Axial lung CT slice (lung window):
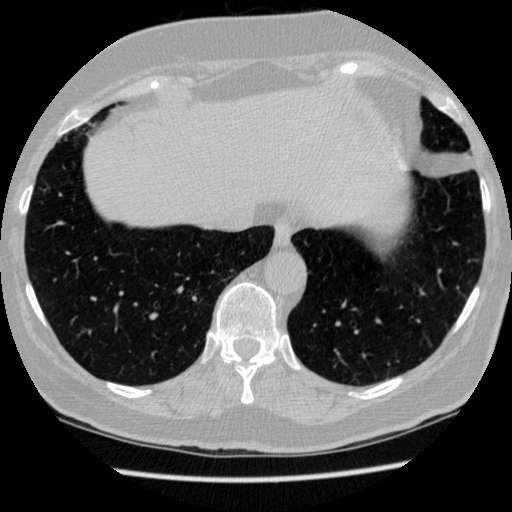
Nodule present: no